В 1854 году на Всемирной выставке в Нью-Йорке Элиша Отис под аплодисменты публики впервые продемонстрировал механизм страховки своего лифта. Элиша поднялся на лифте на высоту четвертого этажа, а его помощник тем временем отрезал трос, который держал лифт — все это пока сам Элиша находился внутри лифта! К счастью, механизм страховки сработал и лифт остановился после короткого падения. Механизм страховки таким образом несколько раз подряд спас жизнь своего изобретателя. В этой задаче мы рассмотрим два механизма страховки лифтов.
Часть А. Экстренный тормоз Та часть, которую столь драматически демонстрировали на выставке, являлась экстренным тормозом.   Принцип действия механизма: В нормальном состоянии трос, который держит лифт, сильно натянут и сжимает две пружины (каждая с коэффициентом упругости $k=30~\text{кН/м}$). Когда трос отрезан, пружины освобождаются и балка весом $m = 10 ~\text{кг}$, опускается вниз относительно лифта. Она, в свою очередь, заставляет предохранители повернуться так, что их концы встают в углубления в рельсах по обе стороны лифта. Углубления расположены на одинаковом расстоянии $h_p=0.15~\text{м}$ по всей высоте рельсов. Момент инерции каждого предохранителя (относительно оси вращения) $I_p=3~\text{кг}\cdot\text{м}^2$. Расстояние от оси до точки давления на предохранители со стороны балки $r=0.3~\text{м}$ Для того чтобы предохранитель пришёл в углубление напротив, он должна провернуться на угол $ \theta =6 ^{\circ} $ от изначального состояния. Если предохранитель был бы повернут на угол $12^{\circ}=2\theta~\ll~90^{\circ}$, то пружины были бы полностью нерастянуты. Масса пустого лифта $M=300~\text{кг}$, а масса Отиса вместе с его пожитками $m_1=200~\text{кг}$. Ускорение свободного падения $g=10~\text{м/с}^2$.
Лифт покоится, Отис внутри. В некоторый момент трос перерезают. На какую максимальная высоту $\Delta y$ упадет лифт до тех пор, пока механизм страховки не сработает не остановит лифт?
Рассмотрим другую ситуацию: трос не перерезается, но передача от него к двигателю ломается. Это приводит к тому, что сила натяжения меньше, чем сила, удерживающая лифт в состоянии покоя. Каково максимальное ускорение $a_1$, с которым лифт будет падать вниз в такой ситуации? (Отис все еще внутри).
Часть B. Регулятор скорости Из предыдущих пунктов ясно, что лифт следует снабдить дополнительными средствами защиты от падения с большой скоростью. Регулятор скорости и есть тот механизм, который предоставит соответствующую защиту. Ниже данные для параметров изображенных на рисунке: $R_T=1.1~\text{м},~R_G=0.4~м,~\mu_G=0.3,~L=0.5\text{м},~m=12~\text{кг},~\eta=6.$ Регулятор скорости состоит из нескольких частей: — Вращающийся барабан , на который наматывается трос. С одной стороны на тросе подвешен лифт, а с другой - уравновешивающий груз. Барабан очень шершавый так что нет проскальзывания между ним и тросом. — Передача с передаточным отношением $\eta$, которая связывает вращающийся барабан с быстро вращающейся осью. — Быстро вращающаяся ось, на ней шарнирно закреплены два штифта (стержня) с грузами на нижних концах. Штифты могут откидываться от оси в зависимости от угловой скорости, с которой они движутся. — Полый барабан внутри которого вращаются штифты. Передача создает ситуацию, при которой грузы движутся с большей угловой скоростью, чем скорость вращения вращающегося барабана. Скорость достаточно высока, для того чтобы грузы раскрывались и касались внутренних стенок барабана и трение между грузами и барабаном способно регулировать скорость лифта, чтобы она не была слишком большой.
Каково максимальное ускорение $a_2$, с которым лифт будет двигаться , в случае,если лифт пуст?
Запишите выражение и вычислите критическую скорость движения лифта $\upsilon_0$, при которой грузы регулятора скорости будут касаться барабана.
Часть C. Потребление энергии Современные лифты предназначены для работы с наименьшим, насколько это возможно, потреблением электроэнергии. Исследуем потребление энергии лифтом в современном офисном здании. Высота здания $H=43~\text{м}$. Масса пустого лифта $M_E=800~\text{кг}$, дополнительно лифт способен нести максимум $M_{max}=1200~\text{кг}$. Номинальная скорость движения лифта $\upsilon=1.25~\text{м/c}$, номинальное ускорение лифта $a=1.0~\text{м/c}^2$ Масса уравновешивающего груза $M_c=1300~\text{кг}$. КПД электрического двигателя лифта $\eta=0.83$.
Вычислите наибольшую скорость $\upsilon_{max}$ , при которой лифт может двигаться против регулятора, когда лифт полностью загружен, уравновешивающие грузы отключены и двигатель тоже отключен.
Часть времени, когда лифт движется в течение суток $D=10\%$. Для простоты примем что половину времени лифт едет полностью загруженный, а половину времени — пустой. За каждую поездку лифт проезжает всю высоту здания, количество подъемов равно количеству спусков. В этой модели лифт работает исключительно как потребитель энергии, то есть торможение он производит с помощью тормозов, которые превращают всю кинетическую энергию от движения лифта в тепло. Также, когда лифт спускается полным, двигатель не поставляет электричество, но тормоза должны работать и во время спуска.
Какова максимально потребляемая мощность двигателя $P_{max}$ , который приводит в движение лифт?
Каково среднее потребление мощности $P_{avg}$ двигателем лифта в сутки? Средний тариф за электричество: $\frac{C}{E}=6~\frac{\text{руб}}{\text{кВт}\cdot \text{ч}}$.
Какая сумма $C_{mon}$ за работу лифта будет фигурировать в ежемесячном счете за электричество этого здания? Для того чтобы уменьшить эти расходы, можно приобрести лифт с системой аккумуляции энергии (например с батареей, маховым колесом, суперконденсаторами), которые позволят тратить меньше энергии. В такой системе электрический двигатель, который приводит лифт в движение будет выступать в качестве генератора в ситуации, когда механическая энергия лифта уменьшается (например когда лифт спускается при полной загрузке). КПД генератора равен КПД электрического двигателя: $\eta_{gen}=\eta=0.83$.
Получите оптимистическую оценку месячной стоимости $C_1$ эксплуатации экономной модели лифта.
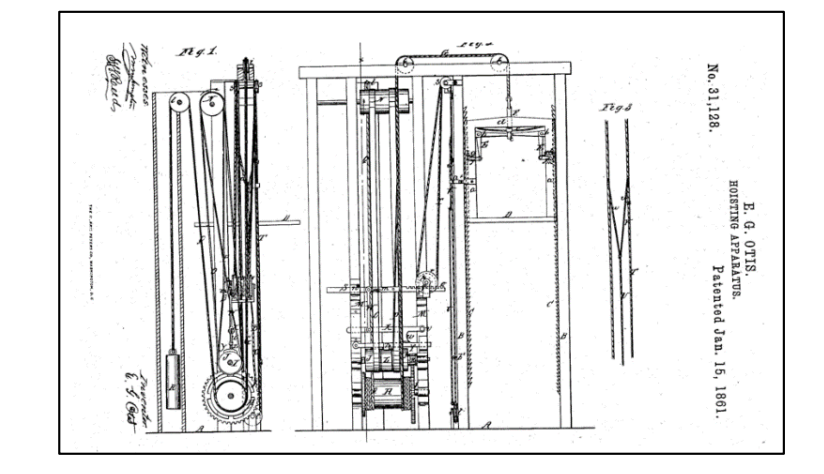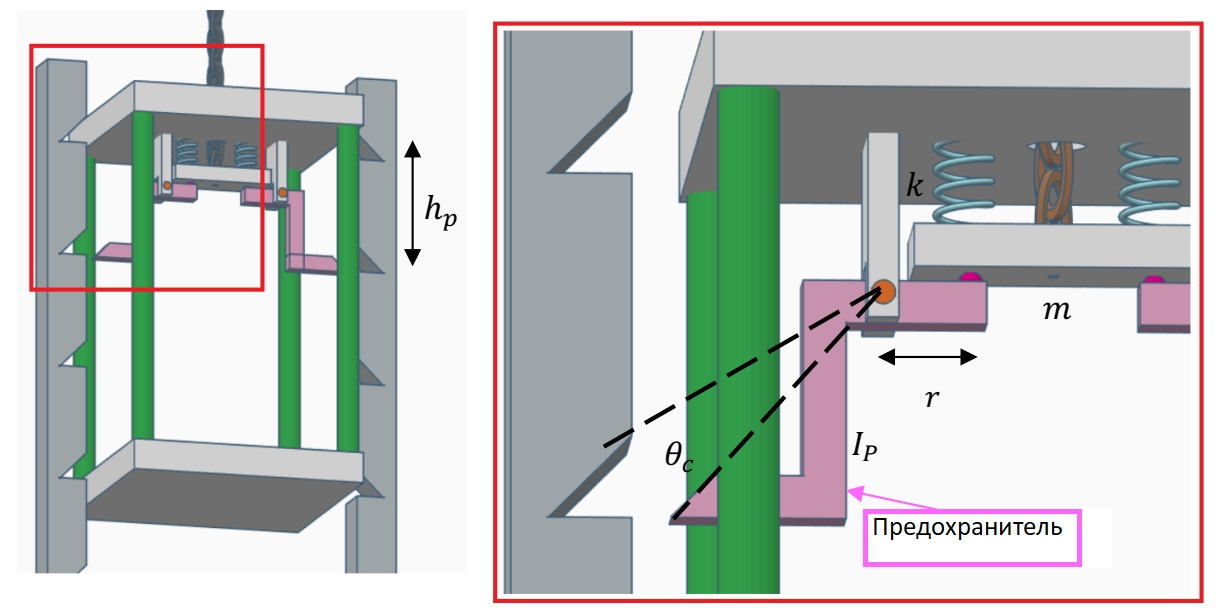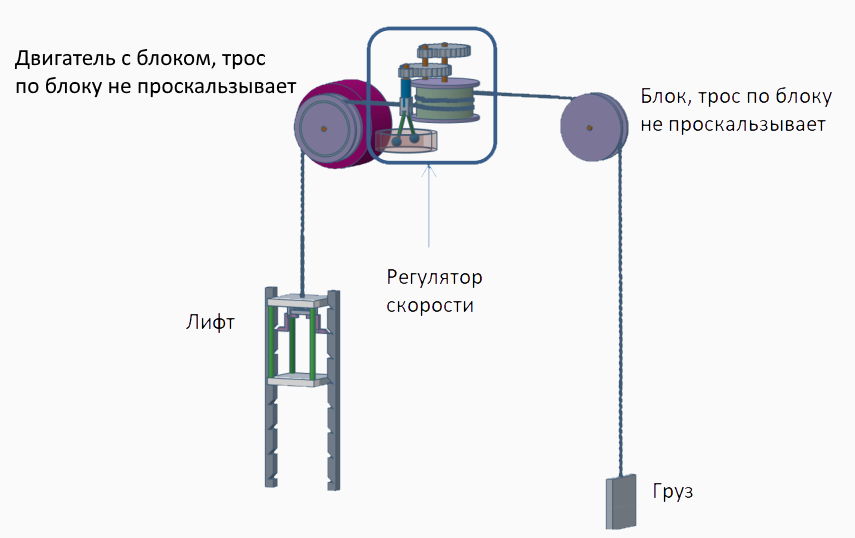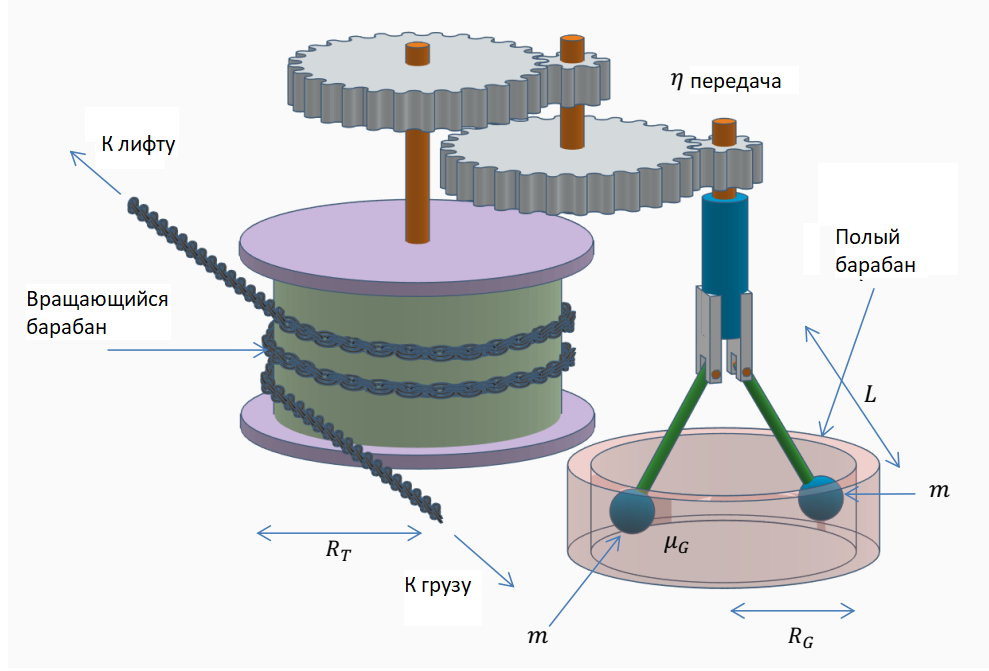
Лифт покоится, Отис внутри. В некоторый момент трос перерезают. На какую максимальная высоту $\Delta y$ упадет лифт до тех пор, пока механизм страховки не сработает не остановит лифт?

Рассмотрим другую ситуацию: трос не перерезается, но передача от него к двигателю ломается. Это приводит к тому, что сила натяжения меньше, чем сила, удерживающая лифт в состоянии покоя. Каково максимальное ускорение $a_1$, с которым лифт будет падать вниз в такой ситуации? (Отис все еще внутри).

Каково максимальное ускорение $a_2$, с которым лифт будет двигаться , в случае,если лифт пуст?

Запишите выражение и вычислите критическую скорость движения лифта $\upsilon_0$, при которой грузы регулятора скорости будут касаться барабана.

Вычислите наибольшую скорость $\upsilon_{max}$ , при которой лифт может двигаться против регулятора, когда лифт полностью загружен, уравновешивающие грузы отключены и двигатель тоже отключен.

Какова максимально потребляемая мощность двигателя  $P_{max}$ , который приводит в движение лифт?

Каково среднее потребление мощности $P_{avg}$ двигателем лифта в сутки?

Какая сумма $C_{mon}$  за работу лифта будет фигурировать в ежемесячном счете за электричество этого здания?

Получите оптимистическую оценку месячной стоимости $C_1$ эксплуатации экономной модели лифта.
Темы:
T, Механика, Динамика, 2020, Сборы XY, X, Вращательное движение, Заимствование, Блоки